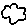
Label: cloud